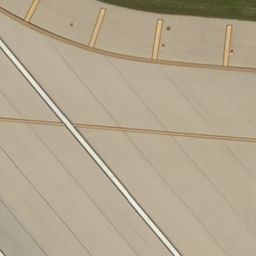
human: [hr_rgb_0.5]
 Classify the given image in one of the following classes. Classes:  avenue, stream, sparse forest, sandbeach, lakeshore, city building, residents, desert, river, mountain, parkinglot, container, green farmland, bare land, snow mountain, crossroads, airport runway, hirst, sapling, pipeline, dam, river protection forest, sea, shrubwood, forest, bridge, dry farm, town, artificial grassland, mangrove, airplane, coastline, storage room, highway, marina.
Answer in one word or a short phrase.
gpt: airport runway